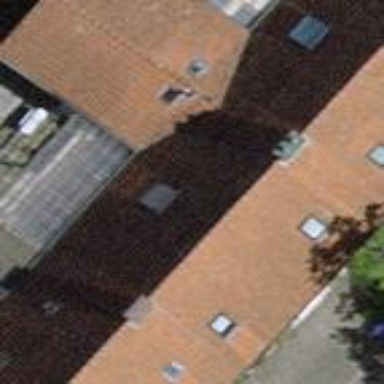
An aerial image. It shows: Terrace building.